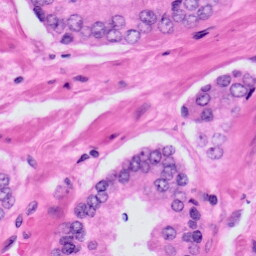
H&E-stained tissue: Prostate